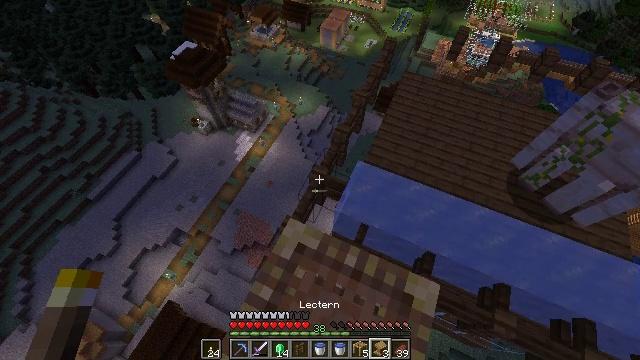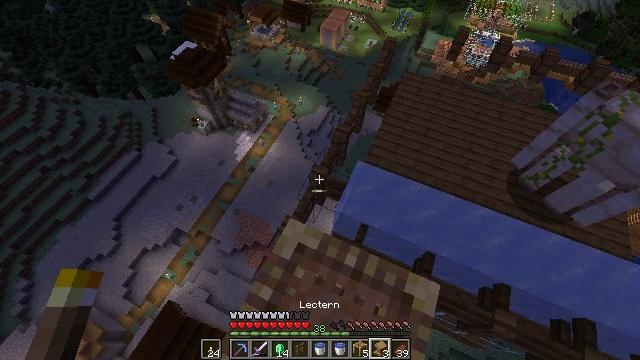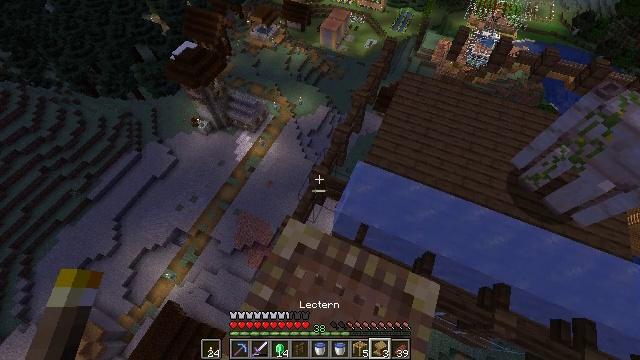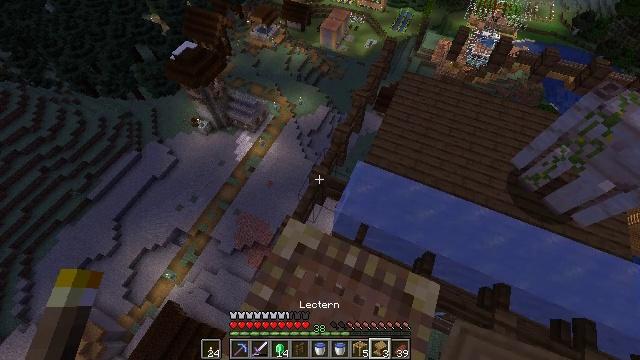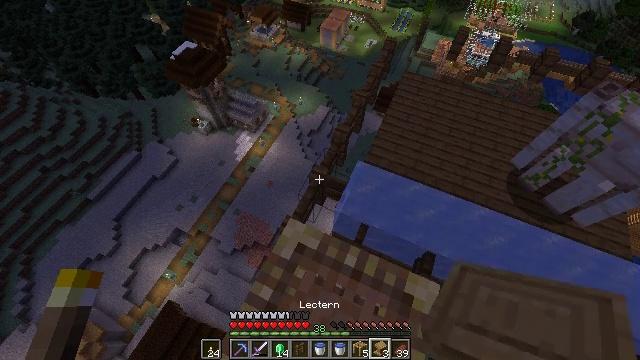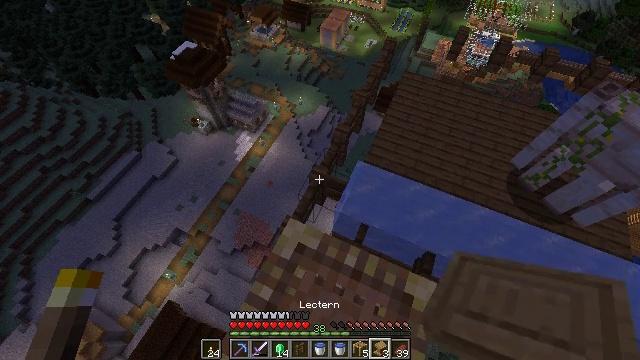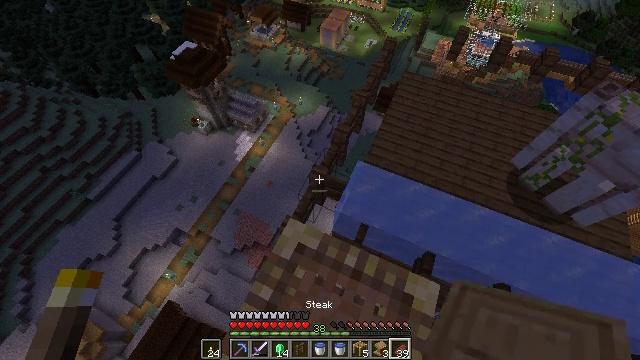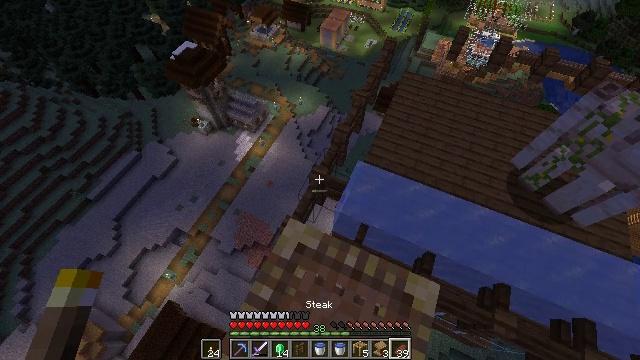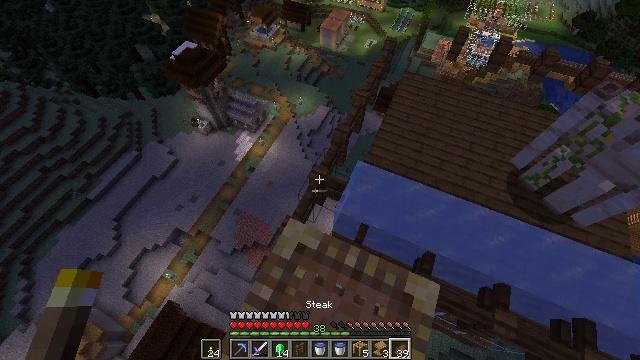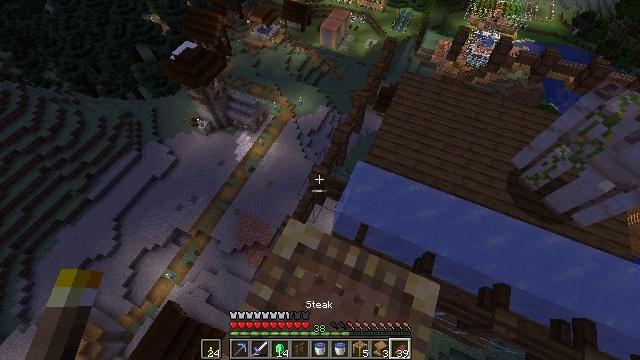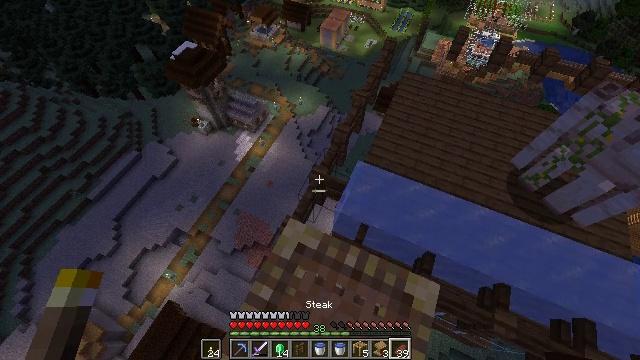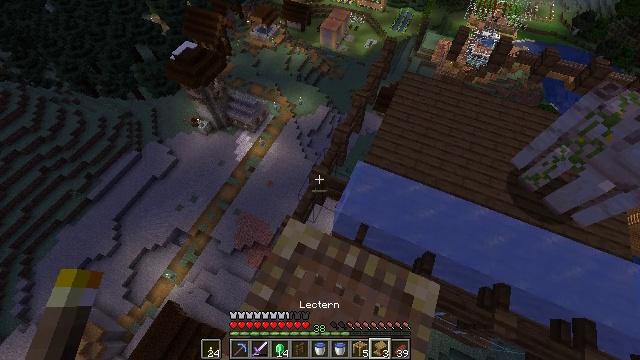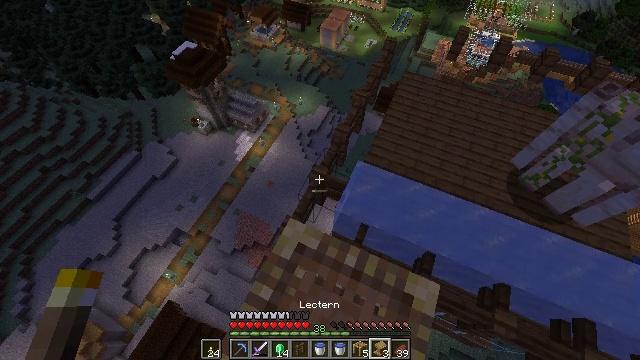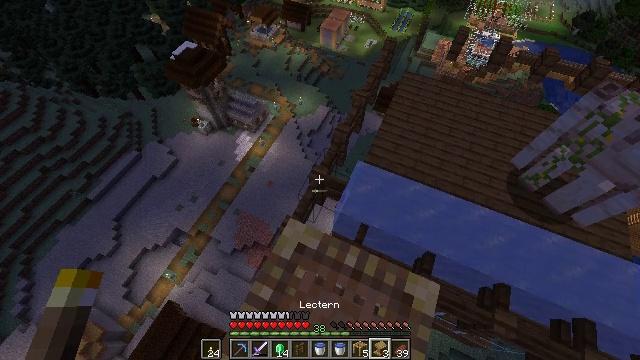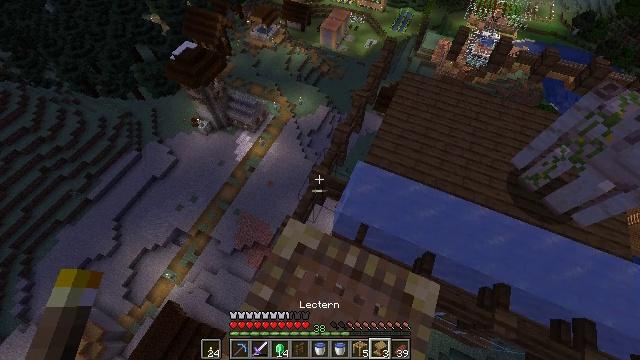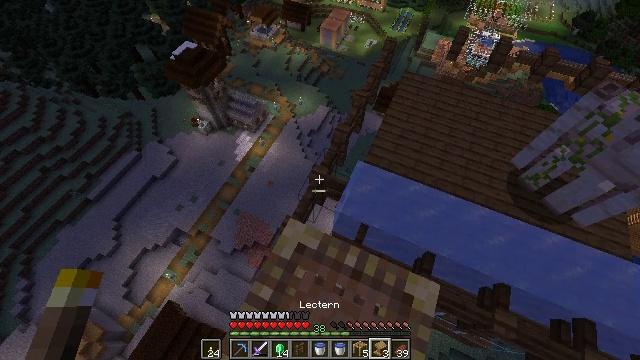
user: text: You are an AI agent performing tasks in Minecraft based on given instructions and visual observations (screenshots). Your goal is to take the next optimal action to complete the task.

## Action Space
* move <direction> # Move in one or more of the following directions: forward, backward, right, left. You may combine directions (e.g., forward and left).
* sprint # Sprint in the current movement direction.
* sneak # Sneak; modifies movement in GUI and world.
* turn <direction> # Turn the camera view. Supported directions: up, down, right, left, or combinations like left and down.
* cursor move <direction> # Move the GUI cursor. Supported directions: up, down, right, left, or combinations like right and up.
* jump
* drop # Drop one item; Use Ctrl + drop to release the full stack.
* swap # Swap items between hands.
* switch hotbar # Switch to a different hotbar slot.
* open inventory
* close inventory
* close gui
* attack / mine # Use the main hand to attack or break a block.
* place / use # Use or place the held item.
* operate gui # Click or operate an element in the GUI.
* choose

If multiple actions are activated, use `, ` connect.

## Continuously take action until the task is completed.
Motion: motion action
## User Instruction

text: Mine scaffolding to move it.
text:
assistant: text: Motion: no_op
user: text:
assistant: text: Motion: no_op
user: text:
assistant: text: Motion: no_op
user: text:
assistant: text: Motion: no_op
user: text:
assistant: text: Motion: no_op
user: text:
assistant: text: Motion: no_op
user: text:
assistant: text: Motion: no_op
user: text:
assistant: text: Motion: no_op
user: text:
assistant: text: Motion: no_op
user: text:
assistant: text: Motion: no_op
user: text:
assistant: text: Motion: no_op
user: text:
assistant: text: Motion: no_op
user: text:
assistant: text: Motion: no_op
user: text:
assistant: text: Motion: no_op
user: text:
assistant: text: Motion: no_op
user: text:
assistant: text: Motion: no_op
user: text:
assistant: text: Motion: no_op
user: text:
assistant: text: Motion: no_op
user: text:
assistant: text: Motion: no_op
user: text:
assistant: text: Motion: no_op
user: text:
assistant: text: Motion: no_op
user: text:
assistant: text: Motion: no_op
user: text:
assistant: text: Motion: no_op
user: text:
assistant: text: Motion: no_op
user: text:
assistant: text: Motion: no_op
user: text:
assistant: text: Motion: no_op
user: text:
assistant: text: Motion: no_op
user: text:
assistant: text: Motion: no_op
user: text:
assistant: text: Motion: no_op
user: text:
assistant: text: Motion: no_op